Question: How is that done? that dome effect for a central tab bar button? is it a simple projection of the dome image on top of the regularly central shaped tab button? or is there anything more to it?

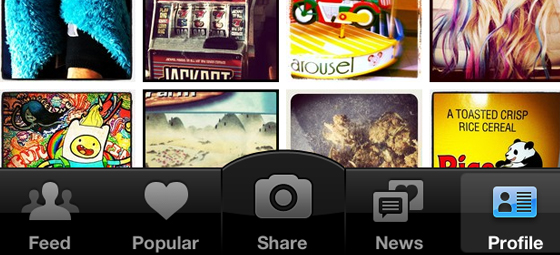
Answer: You can achieve this by,
'''
UIButton* button = [UIButton buttonWithType:UIButtonTypeCustom];
button.frame = CGRectMake(0.0, 0.0, buttonImage.size.width, buttonImage.size.height);
[button setBackgroundImage:buttonImage forState:UIControlStateNormal];
[button setBackgroundImage:highlightImage forState:UIControlStateHighlighted];
CGFloat heightDifference = buttonImage.size.height - self.tabBar.frame.size.height;
if (heightDifference < 0)
button.center = self.tabBar.center;
else
{
CGPoint center = self.tabBar.center;
center.y = center.y - heightDifference/2.0;
button.center = center;
}
[self.view addSubview:button];
'''
Please check these links:
<URL>
You will get the full source code at <URL>